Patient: sex M, age 81
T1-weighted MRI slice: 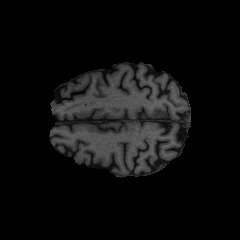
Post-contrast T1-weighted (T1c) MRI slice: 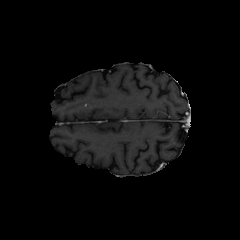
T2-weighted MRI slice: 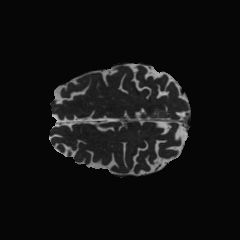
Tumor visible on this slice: yes
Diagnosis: Glioblastoma, IDH-wildtype
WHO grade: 4